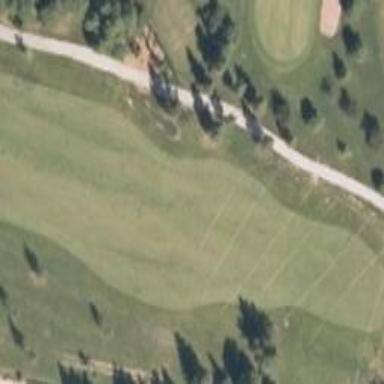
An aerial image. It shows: Grassy area designated as golf fairway.